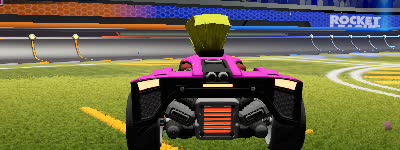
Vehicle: breakout